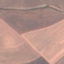
Land use / land cover class: AnnualCrop